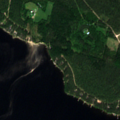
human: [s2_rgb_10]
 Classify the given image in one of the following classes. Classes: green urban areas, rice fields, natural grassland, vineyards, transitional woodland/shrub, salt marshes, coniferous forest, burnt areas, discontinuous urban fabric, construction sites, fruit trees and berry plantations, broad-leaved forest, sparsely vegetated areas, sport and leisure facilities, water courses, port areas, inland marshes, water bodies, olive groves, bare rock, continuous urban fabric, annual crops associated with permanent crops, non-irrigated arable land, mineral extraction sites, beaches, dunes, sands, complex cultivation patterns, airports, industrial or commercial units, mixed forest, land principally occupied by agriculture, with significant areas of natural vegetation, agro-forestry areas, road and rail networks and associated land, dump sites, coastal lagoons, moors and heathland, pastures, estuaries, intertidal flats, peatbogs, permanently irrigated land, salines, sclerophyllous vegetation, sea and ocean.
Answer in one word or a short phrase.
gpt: coniferous forest, mixed forest, water bodies